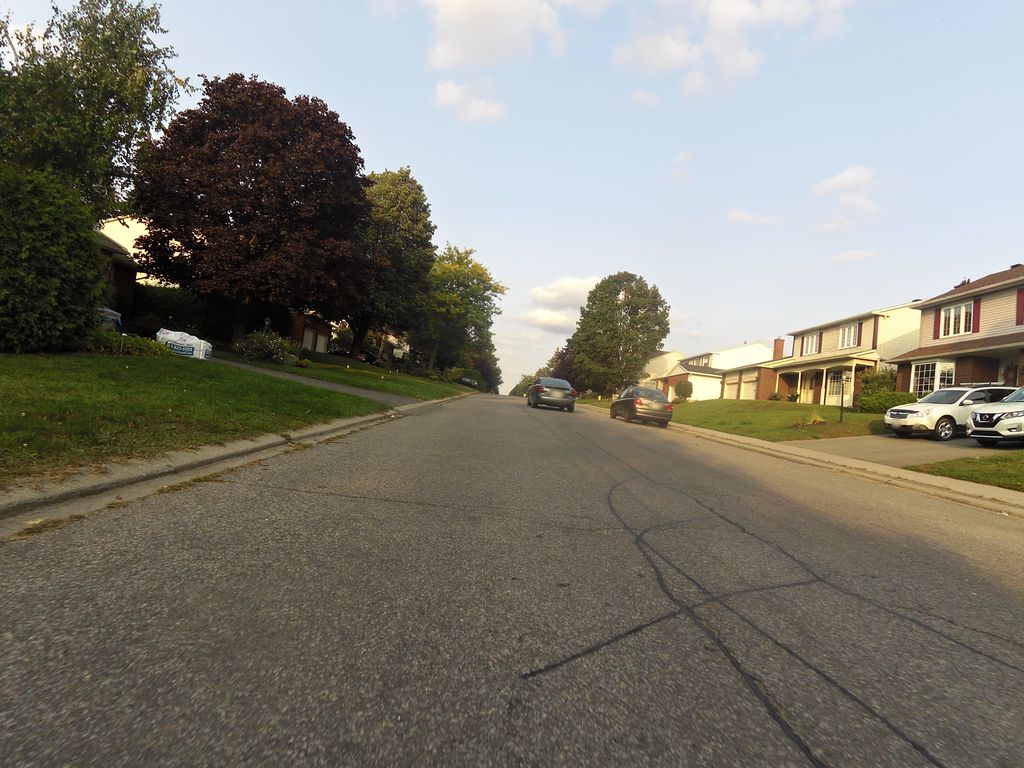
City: ottawa-gatineau